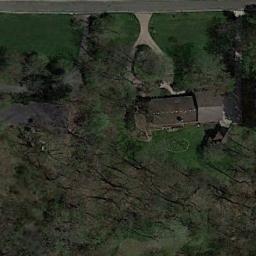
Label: sparse_residential